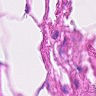
Metastatic tissue present: no